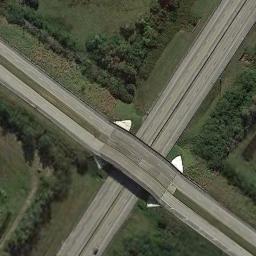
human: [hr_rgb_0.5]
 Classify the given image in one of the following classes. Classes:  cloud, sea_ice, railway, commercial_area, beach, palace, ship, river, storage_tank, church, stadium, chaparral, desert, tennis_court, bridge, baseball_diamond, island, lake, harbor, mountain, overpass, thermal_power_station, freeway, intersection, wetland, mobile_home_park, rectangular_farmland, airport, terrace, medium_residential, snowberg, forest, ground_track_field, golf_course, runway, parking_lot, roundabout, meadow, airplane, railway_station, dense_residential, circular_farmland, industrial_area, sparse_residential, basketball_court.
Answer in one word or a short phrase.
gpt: overpass